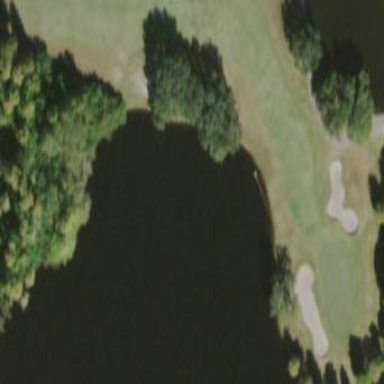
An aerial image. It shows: Golf fairway in the image.